Here is the time-frequency representation (spectrogram) of a rolling-element bearing's vibration measurement. What is the most likely bearing condition (normal, inner_race, outer_race, ball)?
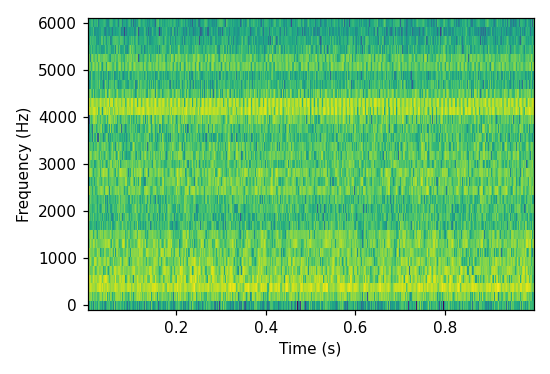
Answer: normal